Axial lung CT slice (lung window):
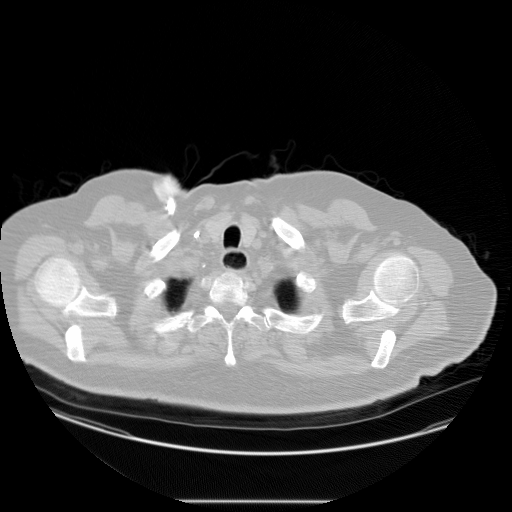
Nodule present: no